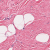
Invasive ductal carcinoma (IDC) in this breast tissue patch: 0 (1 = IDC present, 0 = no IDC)